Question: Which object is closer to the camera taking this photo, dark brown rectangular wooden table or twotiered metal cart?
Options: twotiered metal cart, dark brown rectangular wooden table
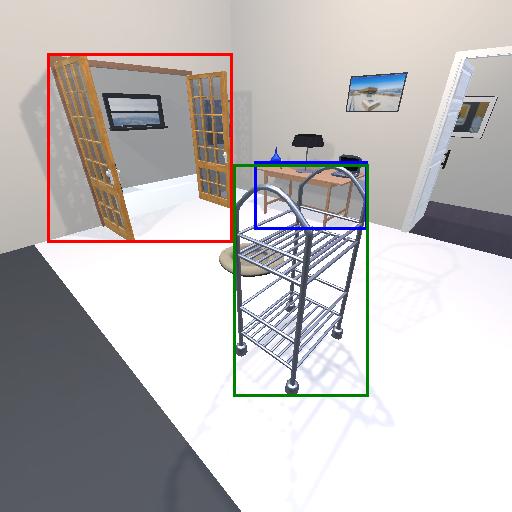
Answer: twotiered metal cart